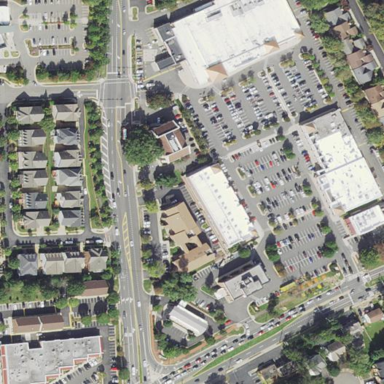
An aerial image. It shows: Retail area.